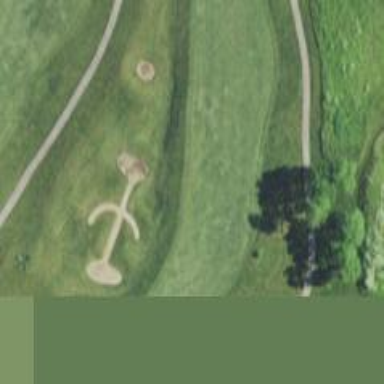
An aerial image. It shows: View of golf hole.